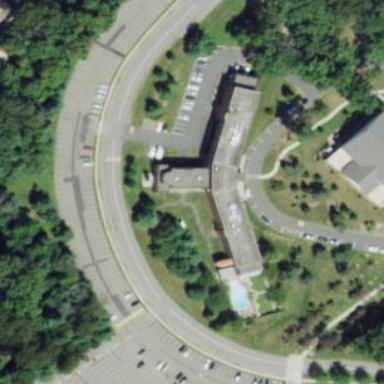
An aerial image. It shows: Building that serves as nursing home.